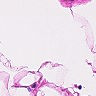
Metastatic tissue present: no